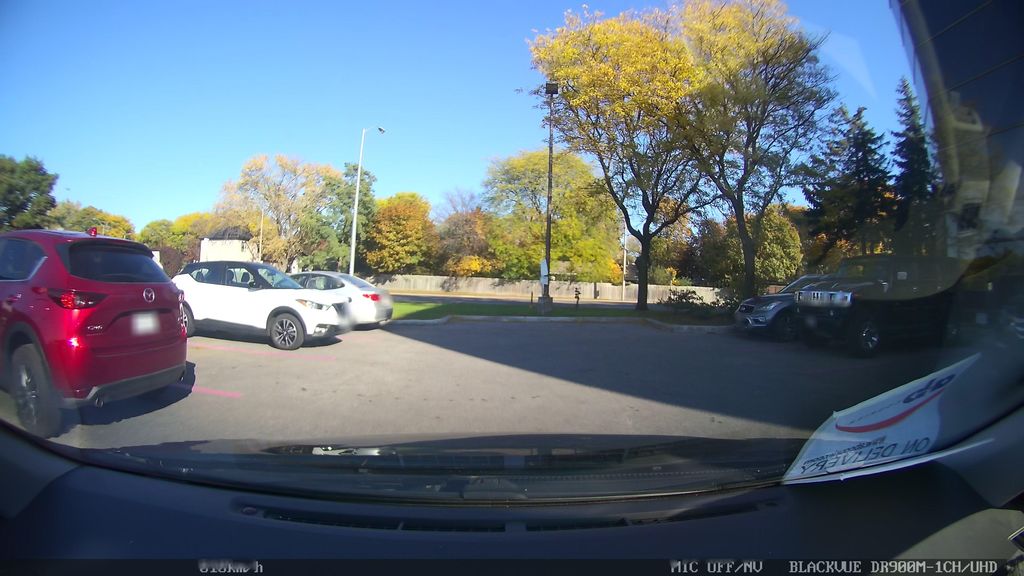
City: toronto